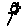
Label: flower